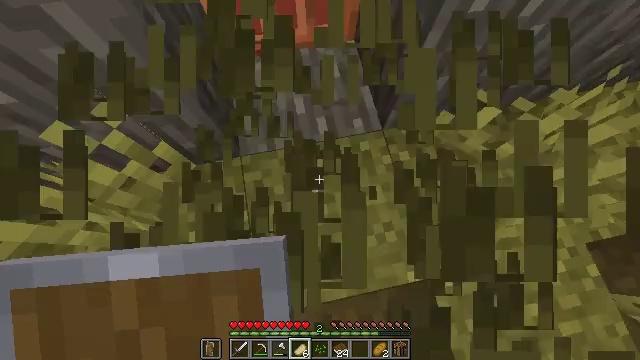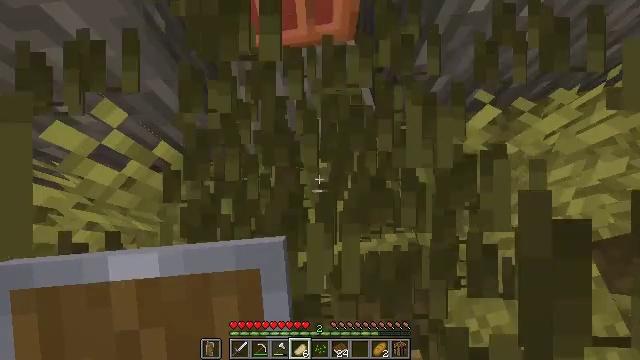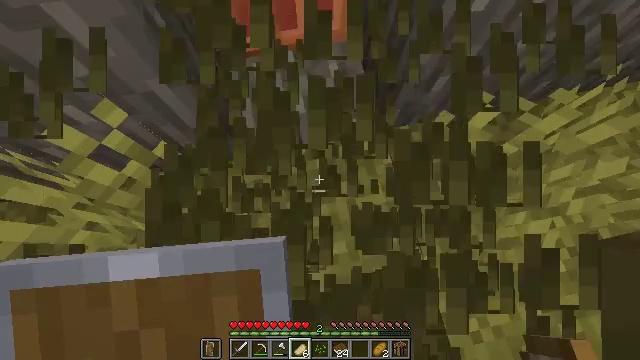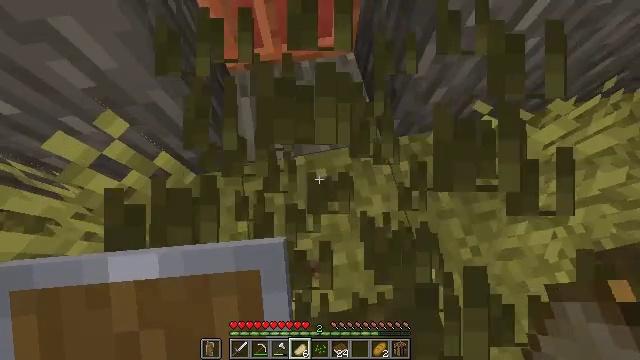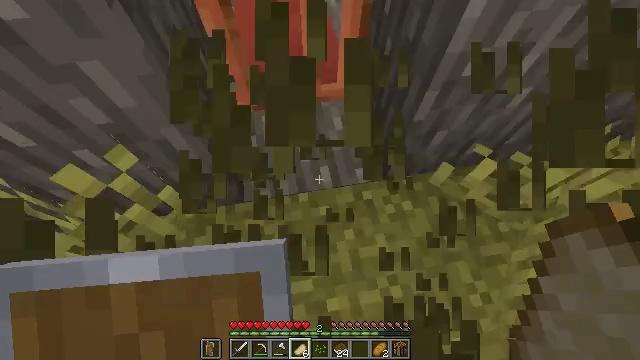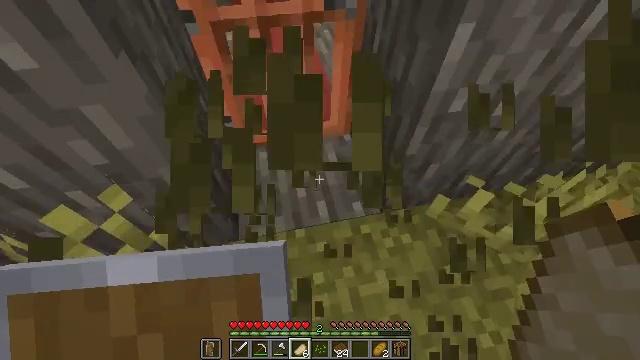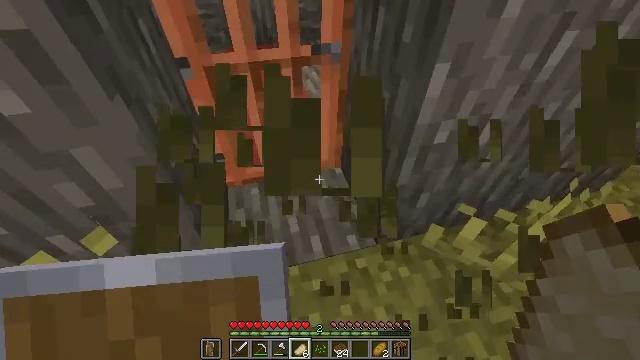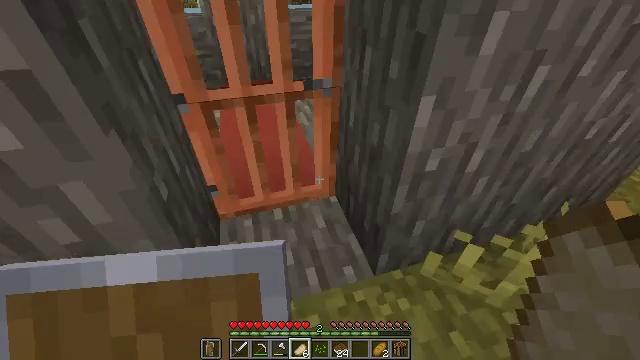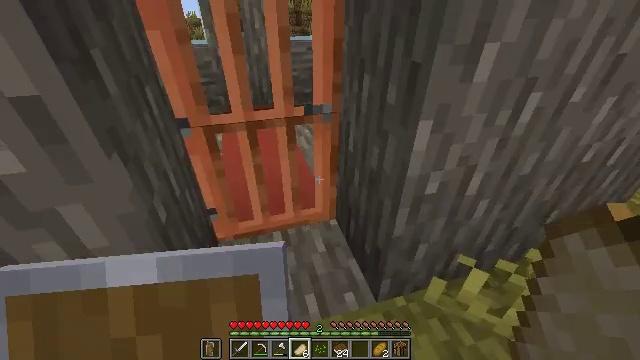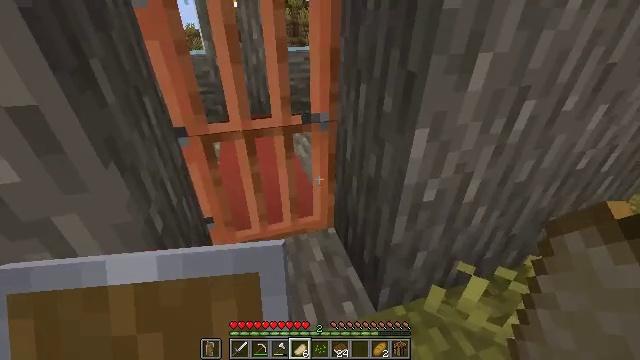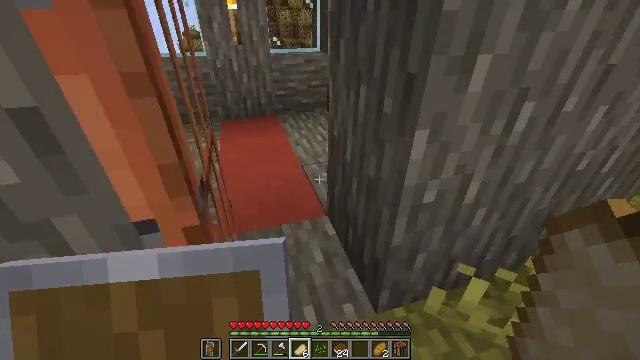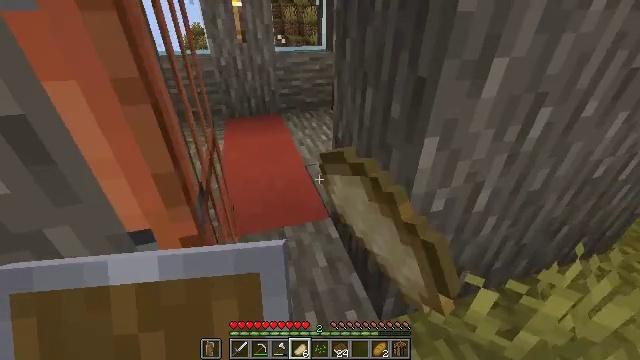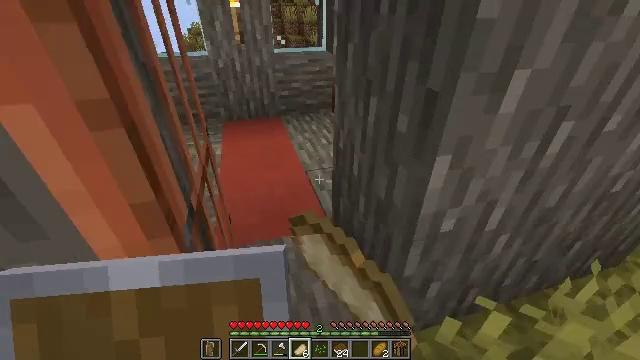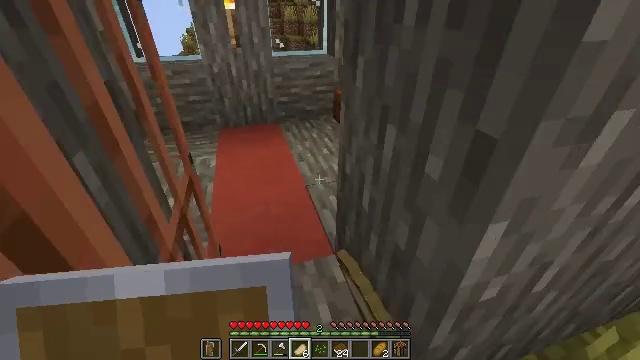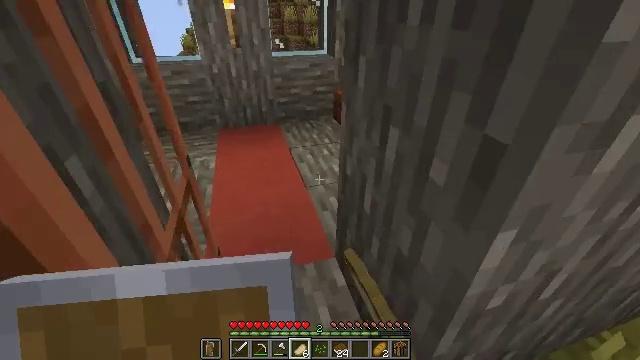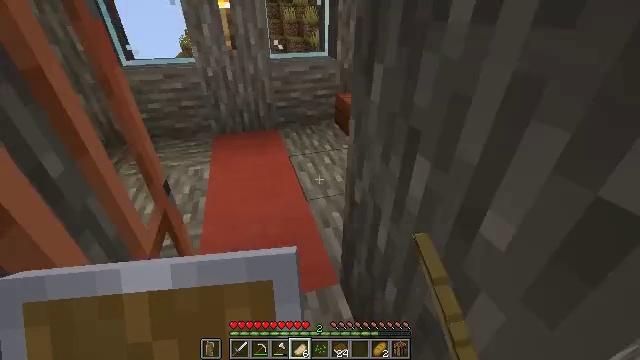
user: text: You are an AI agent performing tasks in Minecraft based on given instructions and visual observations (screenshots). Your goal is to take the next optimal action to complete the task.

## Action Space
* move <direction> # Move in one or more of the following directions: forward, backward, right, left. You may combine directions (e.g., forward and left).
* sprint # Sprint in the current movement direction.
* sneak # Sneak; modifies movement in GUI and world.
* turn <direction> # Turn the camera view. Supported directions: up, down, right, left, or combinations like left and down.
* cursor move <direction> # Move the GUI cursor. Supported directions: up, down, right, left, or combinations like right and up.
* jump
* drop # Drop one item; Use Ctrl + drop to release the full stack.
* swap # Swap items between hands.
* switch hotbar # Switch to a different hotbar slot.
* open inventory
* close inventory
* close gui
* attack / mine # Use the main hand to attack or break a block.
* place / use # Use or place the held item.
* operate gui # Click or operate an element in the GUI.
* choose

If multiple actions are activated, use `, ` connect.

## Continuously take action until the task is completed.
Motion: motion action
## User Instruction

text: Break the brewing stand to collect it.
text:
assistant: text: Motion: no_op
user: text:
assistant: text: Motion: no_op
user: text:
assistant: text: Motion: turn up
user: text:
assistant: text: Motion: turn left and up
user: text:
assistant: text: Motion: turn right and up
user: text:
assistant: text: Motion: turn right and up
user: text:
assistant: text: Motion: turn right and up
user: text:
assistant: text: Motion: turn up
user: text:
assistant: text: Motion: turn up
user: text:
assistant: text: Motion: use / place
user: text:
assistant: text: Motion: move forward, turn left, use / place
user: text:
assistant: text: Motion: move forward, use / place
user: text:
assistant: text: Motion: move forward, use / place
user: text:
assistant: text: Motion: move forward
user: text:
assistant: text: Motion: move forward
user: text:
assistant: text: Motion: move forward, turn left
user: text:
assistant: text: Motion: move forward, turn left
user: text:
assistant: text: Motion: move forward, turn left and down
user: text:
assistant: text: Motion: move forward, turn left and down
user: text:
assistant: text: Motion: move forward, turn left and down
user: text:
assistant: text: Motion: move forward, turn left
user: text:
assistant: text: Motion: move forward, turn right
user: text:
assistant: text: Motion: move forward
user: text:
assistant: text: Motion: turn left
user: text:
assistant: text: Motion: turn left
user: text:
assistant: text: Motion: turn left and up
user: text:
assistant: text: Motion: turn left and up
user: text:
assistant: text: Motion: no_op
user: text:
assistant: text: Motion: no_op
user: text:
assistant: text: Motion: no_op